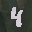
Label: 4